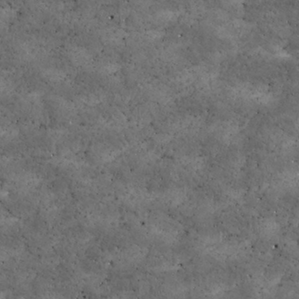
Label: non_frost